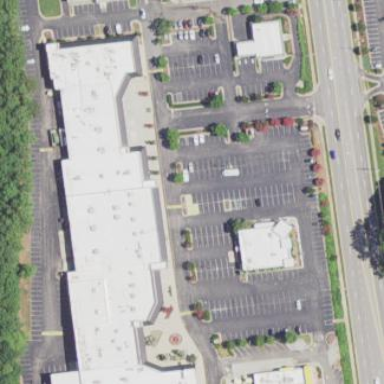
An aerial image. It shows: Commercial building.